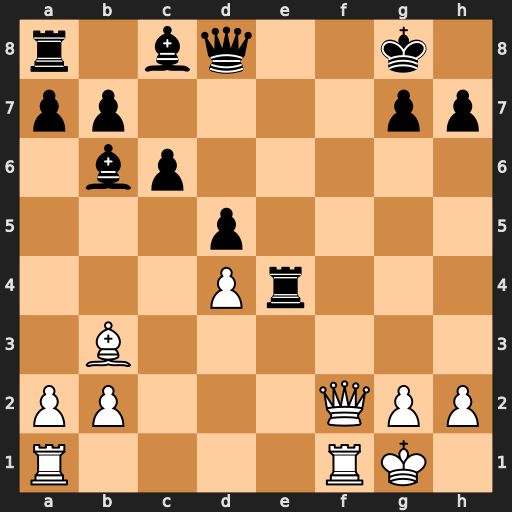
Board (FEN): r1bq2k1/pp4pp/1bp5/3p4/3Pr3/1B6/PP3QPP/R4RK1
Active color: w
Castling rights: -
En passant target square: -
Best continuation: Qf7+ Kh8 Qf8+ Qxf8 Rxf8#